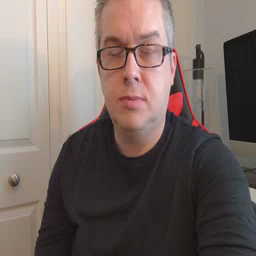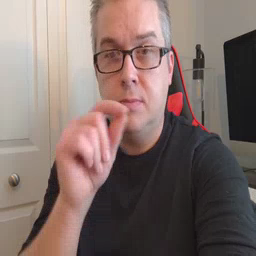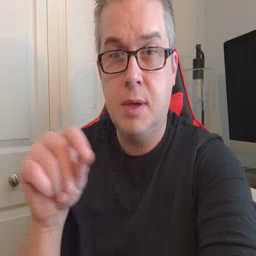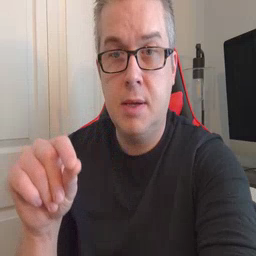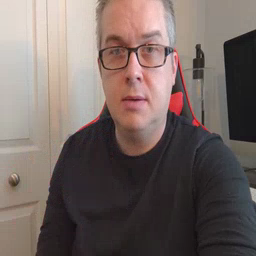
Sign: pen